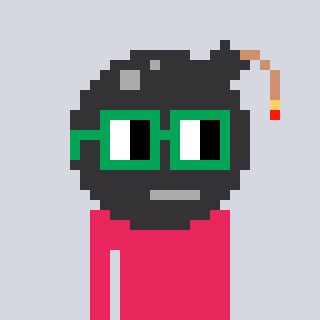
a pixel art character with square green glasses, a bomb-shaped head and a redpinkish-colored body on a cool background